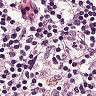
Metastatic tissue present: no